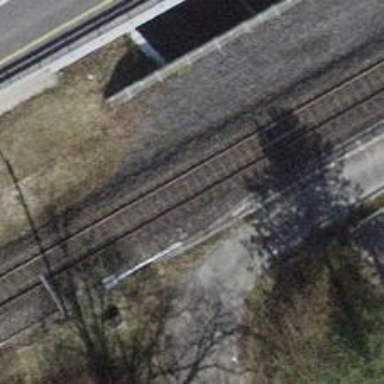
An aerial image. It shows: Single-track electrified railway with contact line.